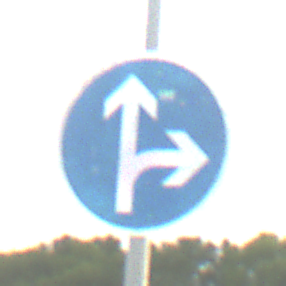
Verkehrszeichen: VorgeschriebeneFahrtrichtungGeradeausOderRechts
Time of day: SunriseSunset
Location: Outdoor (RoadRail)
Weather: PartlyCloudy
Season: NotSpecified
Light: Natural